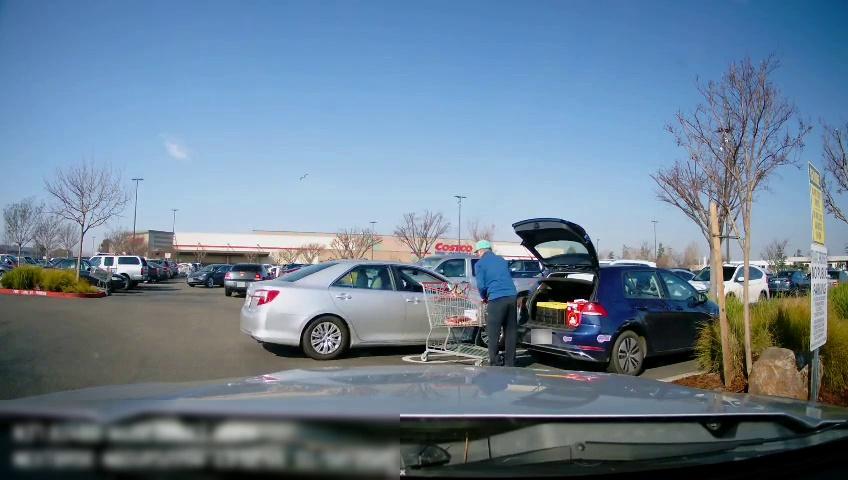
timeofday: Day
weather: Sunny
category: Drivable Space
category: Vehicles | Car
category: Vehicles | Car
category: Vehicles | Car
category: Vehicles | SUV
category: Vehicles | Car
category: Vehicles | Car
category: Vehicles | Car
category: Vehicles | Van
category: Vehicles | Truck
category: Vehicles | Car
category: Pedestrians
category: Vehicles | SUV
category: Vehicles | Truck
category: Traffic | Signs
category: Traffic | Signs